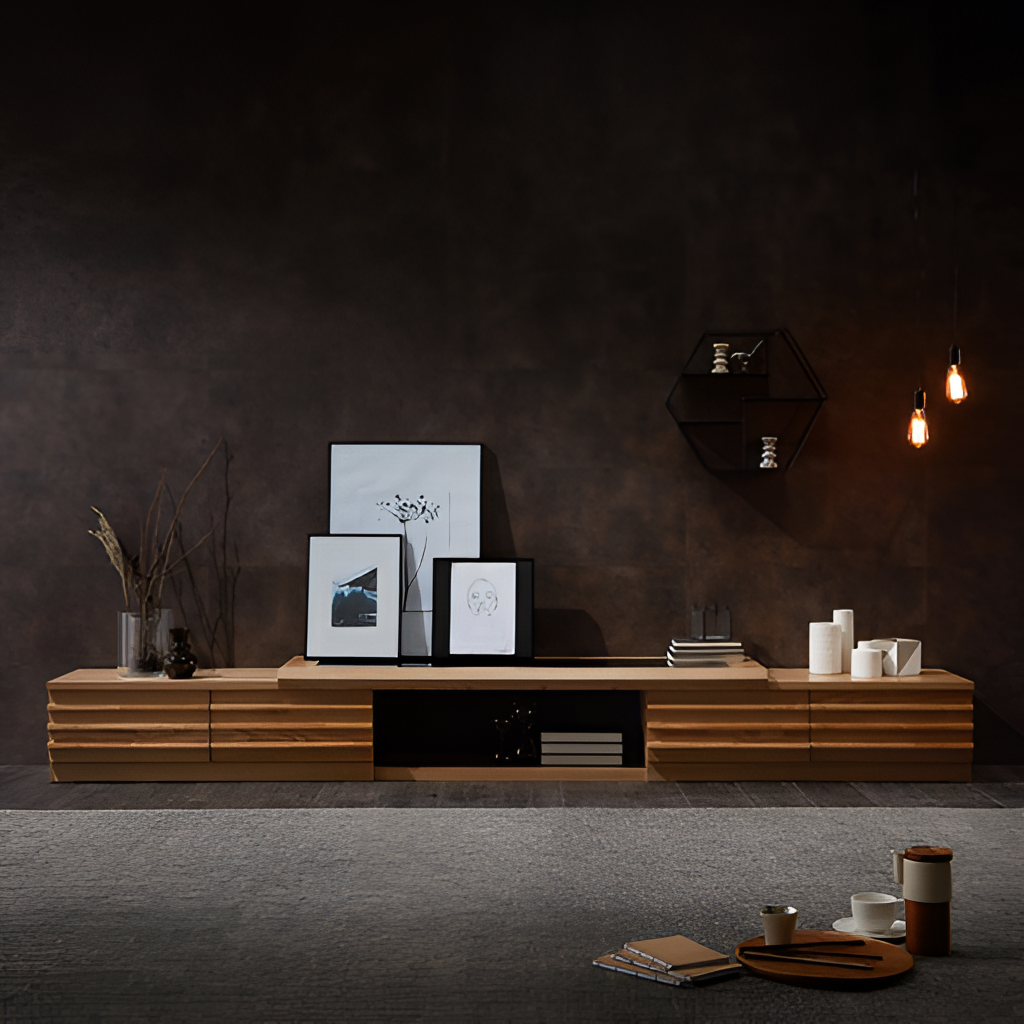
brown wood media console, living room, brown paint wallpaper, with solid pattern, contemporary, carpet flooring, with large square pattern